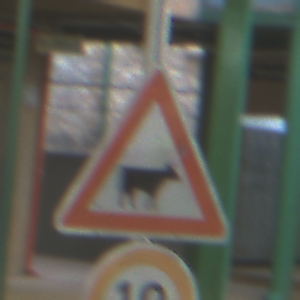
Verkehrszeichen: ViehtriebLinks
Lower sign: Geschwindigkeit10
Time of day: MorningAfternoon
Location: Roofed (Special)
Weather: NotSpecified
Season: NotSpecified
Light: Artificial